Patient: sex M, age 76
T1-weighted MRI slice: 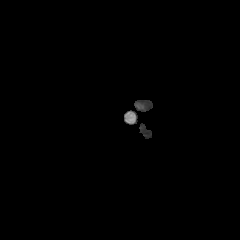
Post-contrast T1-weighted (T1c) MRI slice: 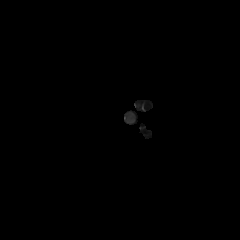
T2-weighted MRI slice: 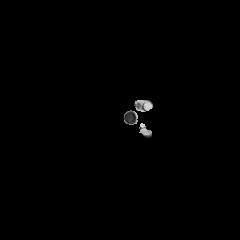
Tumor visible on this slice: no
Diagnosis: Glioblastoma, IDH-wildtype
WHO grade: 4